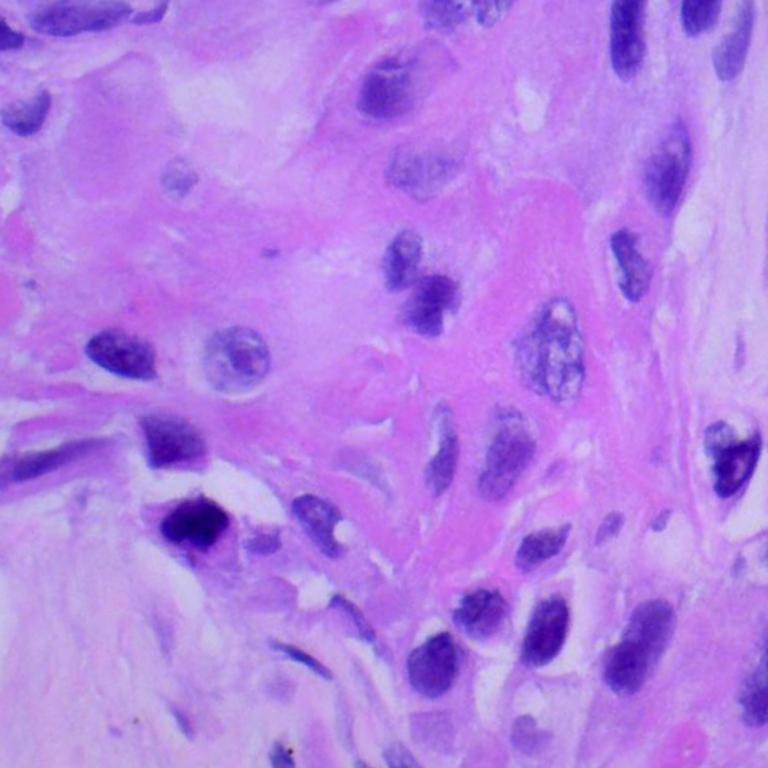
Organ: lung
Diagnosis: squamous carcinomas